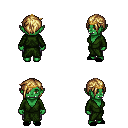
a pixel art fantasy rpg character, female body template, orc, green skin, green robe, metal pants, blonde pixie cut hairstyle, gold tiara, black slippers, four views (front, back, left, right), 2x2 character sprite sheet, small pixel art, hard edges, no anti-aliasing